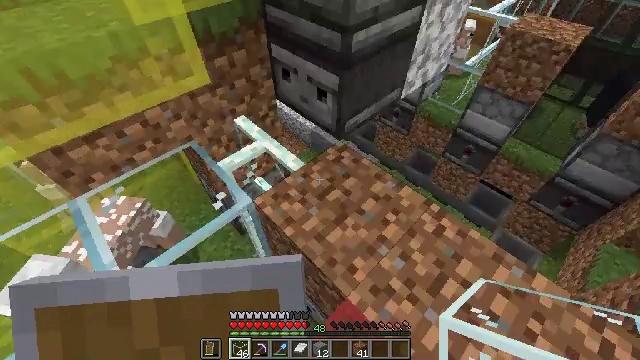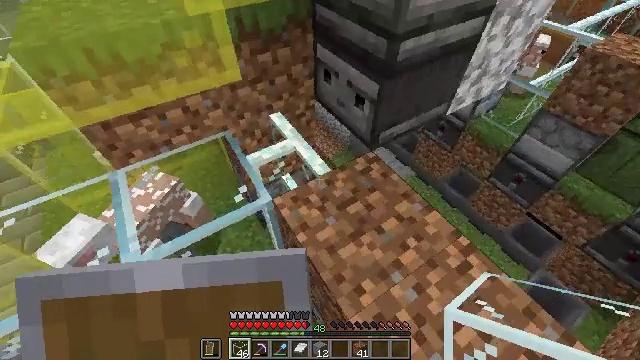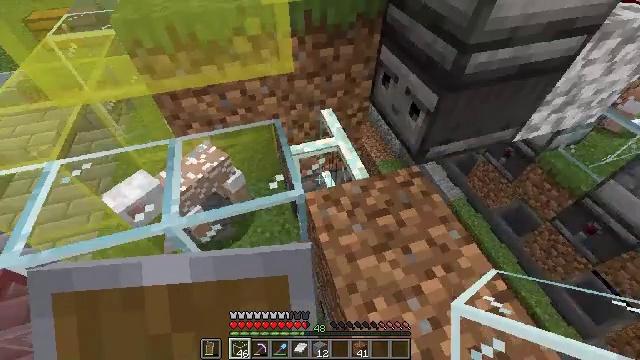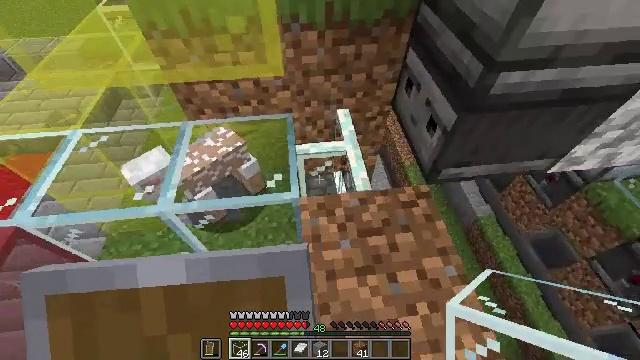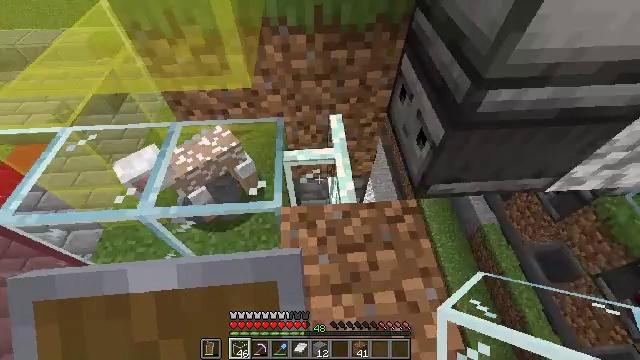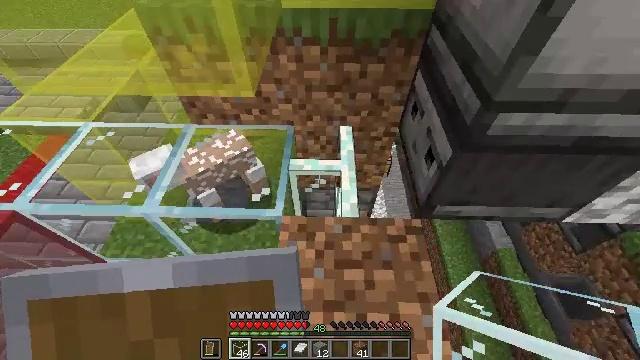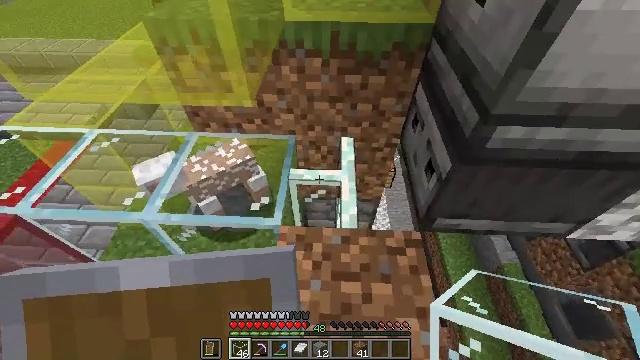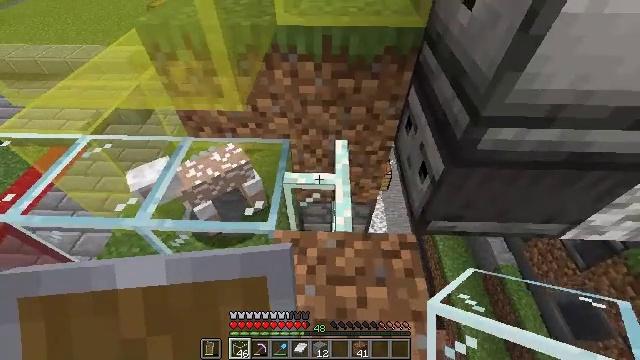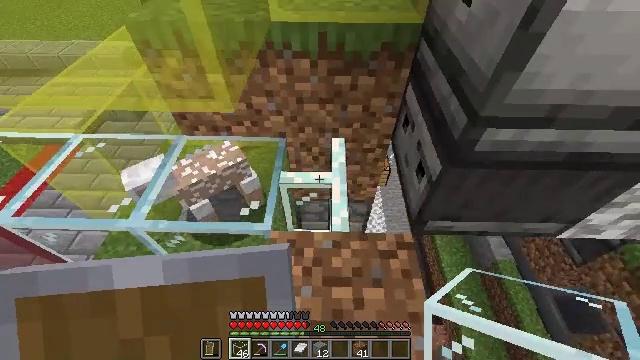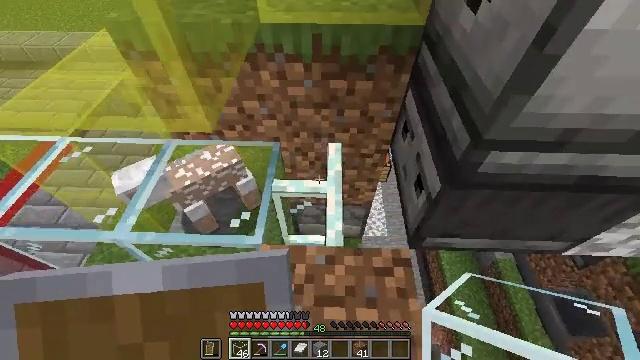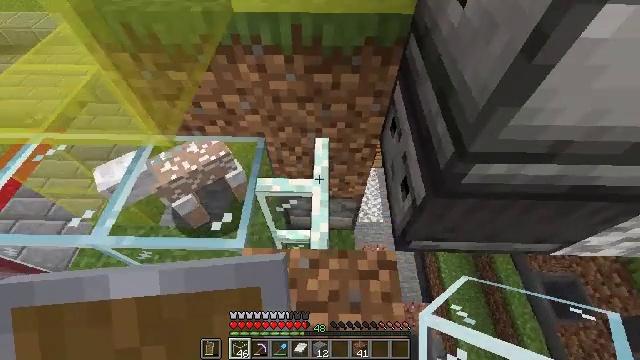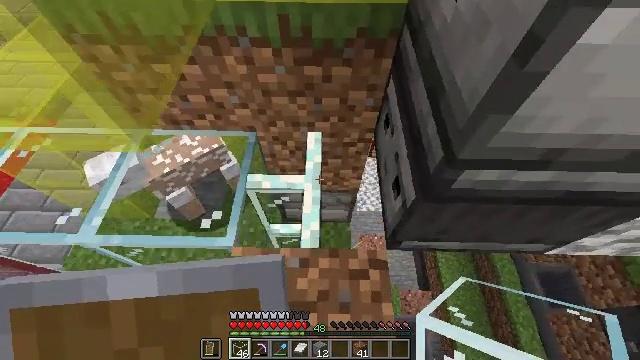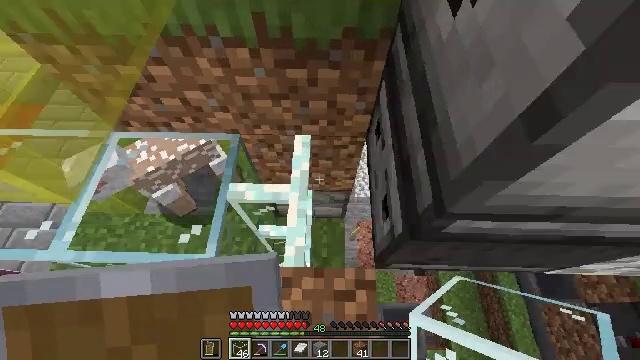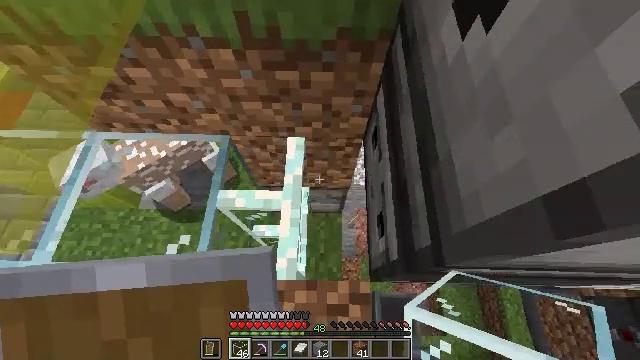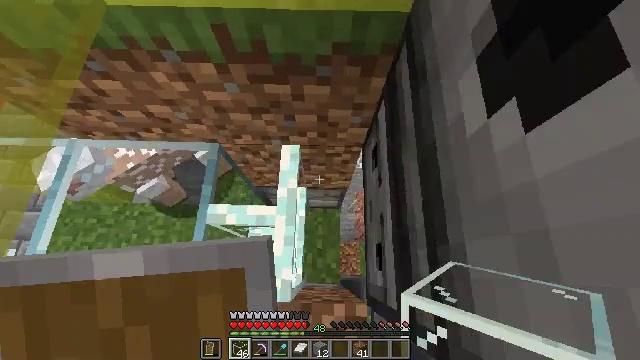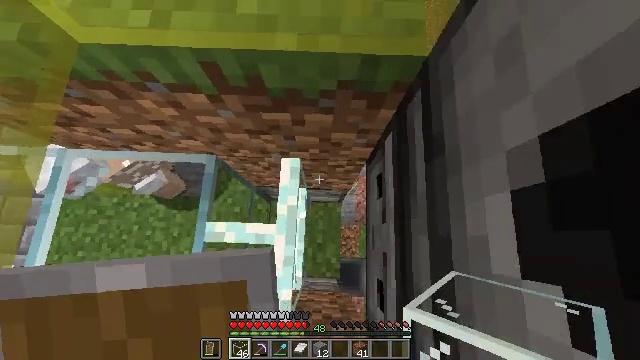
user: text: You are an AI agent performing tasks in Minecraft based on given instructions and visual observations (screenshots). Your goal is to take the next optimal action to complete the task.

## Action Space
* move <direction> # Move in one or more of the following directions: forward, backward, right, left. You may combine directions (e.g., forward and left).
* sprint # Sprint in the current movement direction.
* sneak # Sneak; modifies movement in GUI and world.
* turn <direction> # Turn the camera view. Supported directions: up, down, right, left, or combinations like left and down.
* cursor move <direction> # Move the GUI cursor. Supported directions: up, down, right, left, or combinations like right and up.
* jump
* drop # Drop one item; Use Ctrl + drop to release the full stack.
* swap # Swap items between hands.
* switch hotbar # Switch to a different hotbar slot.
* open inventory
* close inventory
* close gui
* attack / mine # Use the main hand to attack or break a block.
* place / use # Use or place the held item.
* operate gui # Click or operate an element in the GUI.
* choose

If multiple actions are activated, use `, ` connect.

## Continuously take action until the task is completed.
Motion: motion action
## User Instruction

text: Destroy the glass pane to clear a path.
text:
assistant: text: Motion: move forward and move right, turn left
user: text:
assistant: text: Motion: move forward and move right, turn left
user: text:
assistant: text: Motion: move forward and move right, turn left and down
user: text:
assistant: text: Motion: turn left
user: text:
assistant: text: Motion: turn left and up
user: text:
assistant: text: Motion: turn left and up
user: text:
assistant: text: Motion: no_op
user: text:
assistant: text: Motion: move forward, turn down
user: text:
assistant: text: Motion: move forward and move right, turn down
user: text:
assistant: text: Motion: move forward and move right, turn down
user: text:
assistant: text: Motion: move forward, turn down
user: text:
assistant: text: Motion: move forward, turn down
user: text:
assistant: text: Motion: move forward, turn down
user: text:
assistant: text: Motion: move forward, turn down
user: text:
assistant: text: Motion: move forward, turn down
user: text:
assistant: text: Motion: turn left and down
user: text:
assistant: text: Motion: turn left and down
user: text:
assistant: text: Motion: turn left and down
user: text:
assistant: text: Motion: turn left and down
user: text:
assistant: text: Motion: turn down
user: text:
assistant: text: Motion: no_op
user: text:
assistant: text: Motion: no_op
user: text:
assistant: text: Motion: no_op
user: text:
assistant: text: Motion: no_op
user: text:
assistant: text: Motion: move back and move left
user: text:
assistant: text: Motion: move back and move left
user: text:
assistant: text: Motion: move back and move left
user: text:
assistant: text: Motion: no_op
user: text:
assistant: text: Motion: no_op
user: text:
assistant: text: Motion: no_op